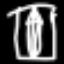
Label: pencil